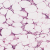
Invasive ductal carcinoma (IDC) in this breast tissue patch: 1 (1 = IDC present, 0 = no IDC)